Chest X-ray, PA view. Patient: 62 years old, sex M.
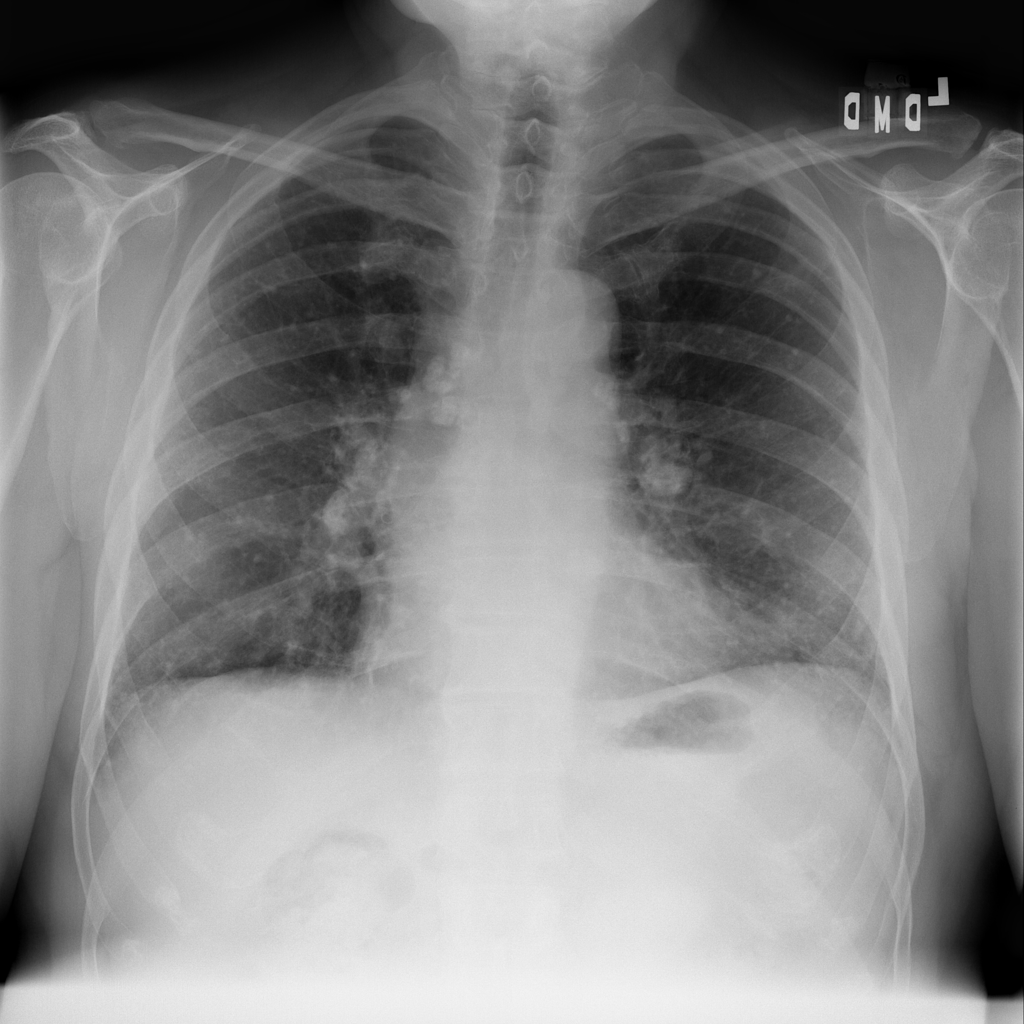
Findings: Nodule